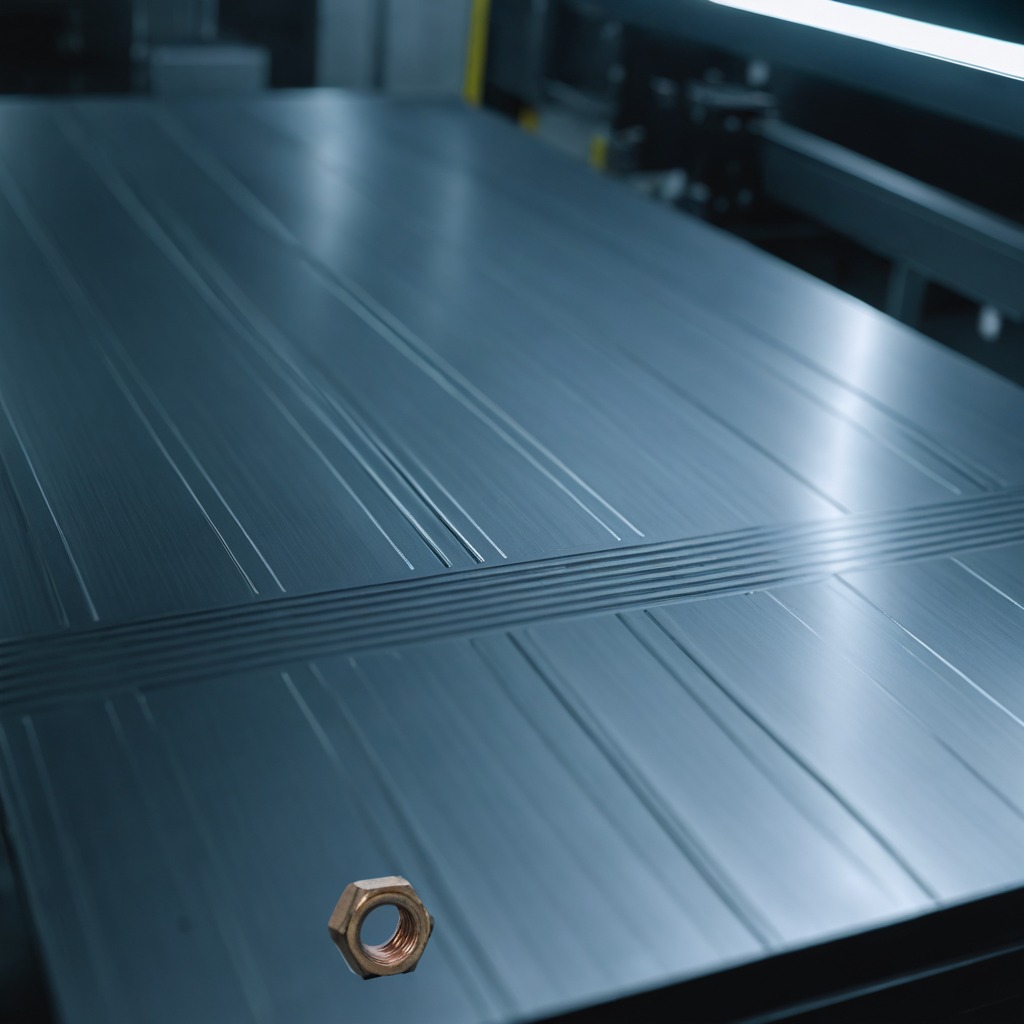
A metal nut is lying on the metal table in the machine shop under fluorescent lights.